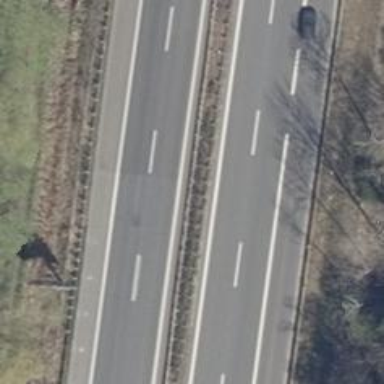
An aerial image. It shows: Motorway with concrete surface.